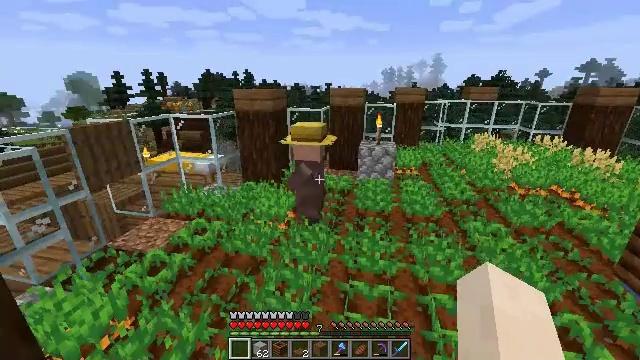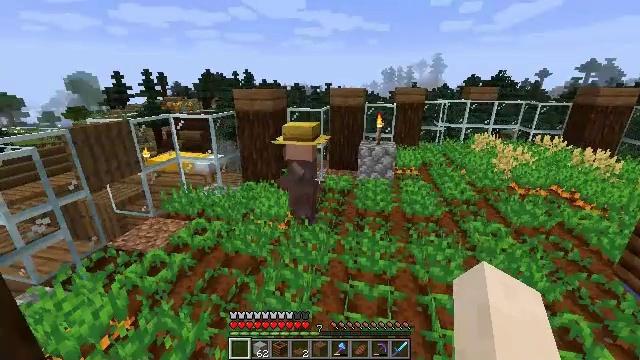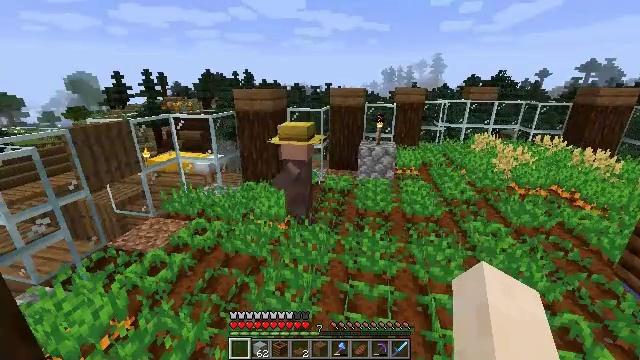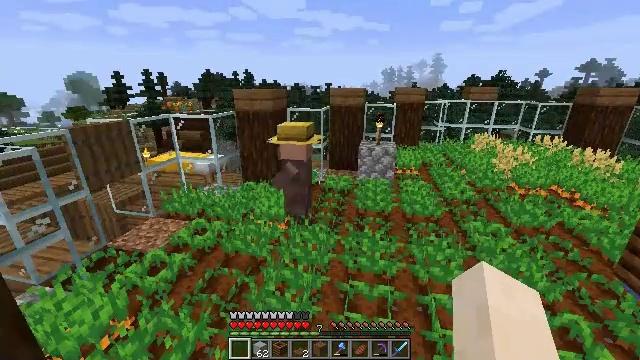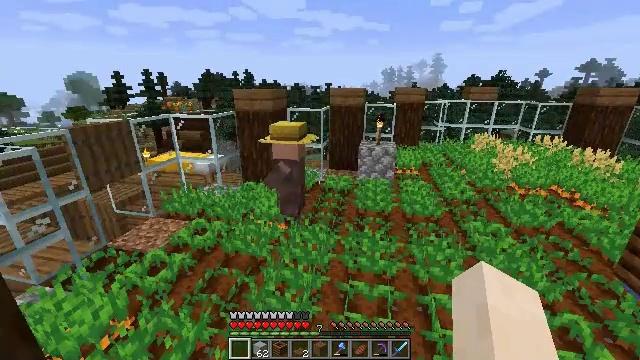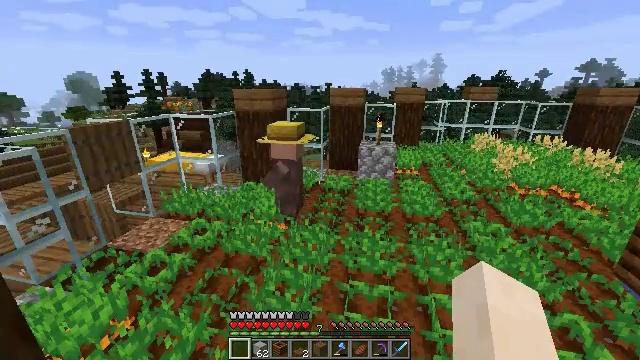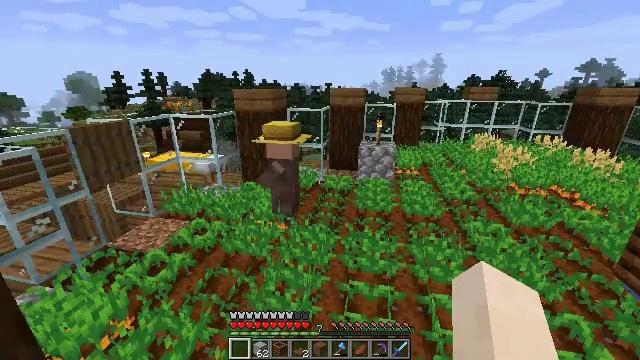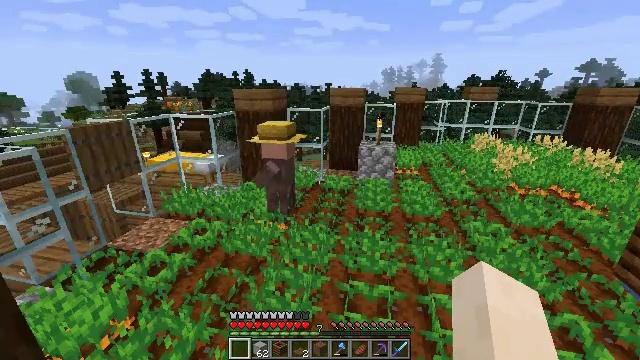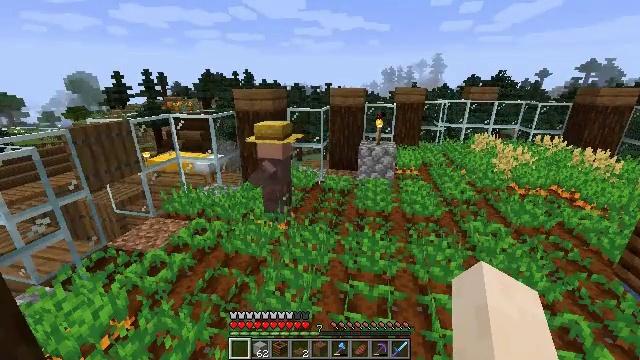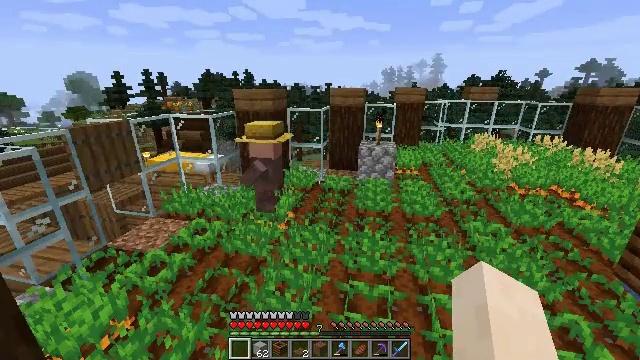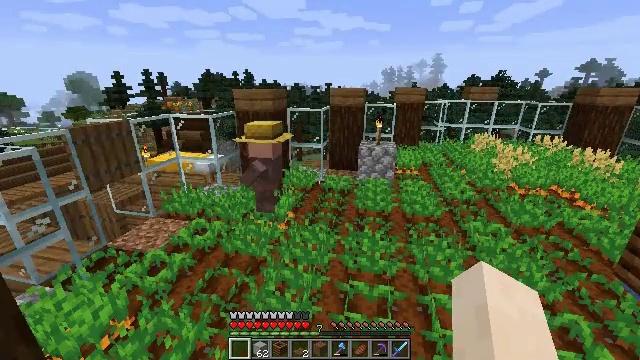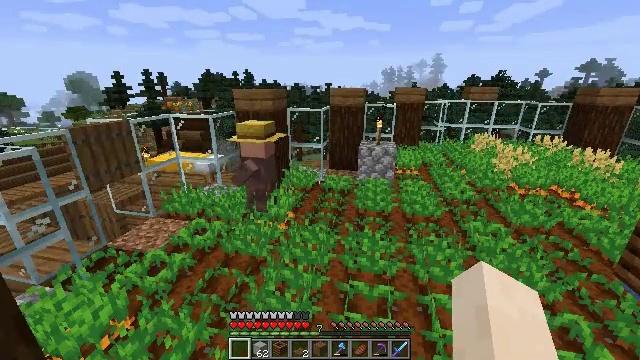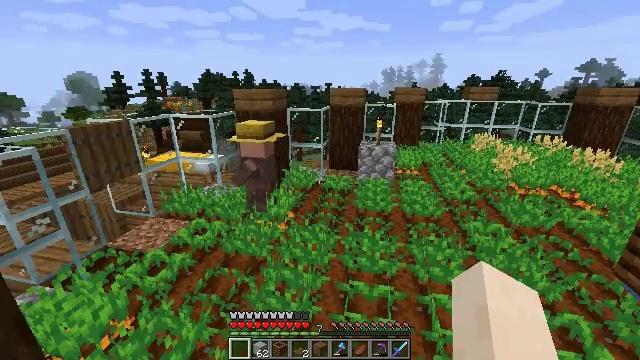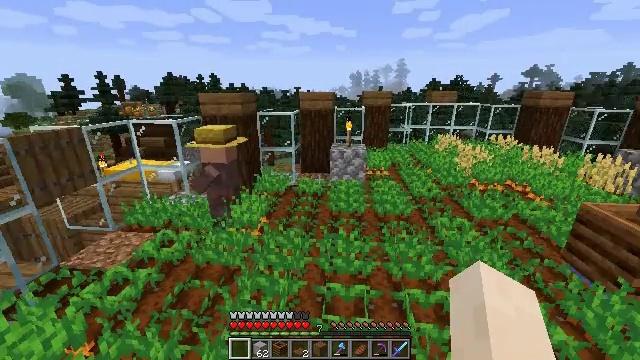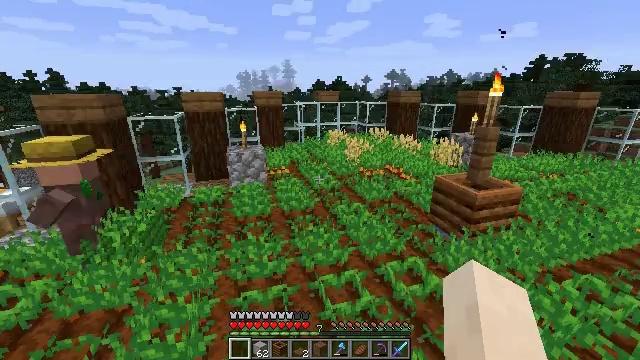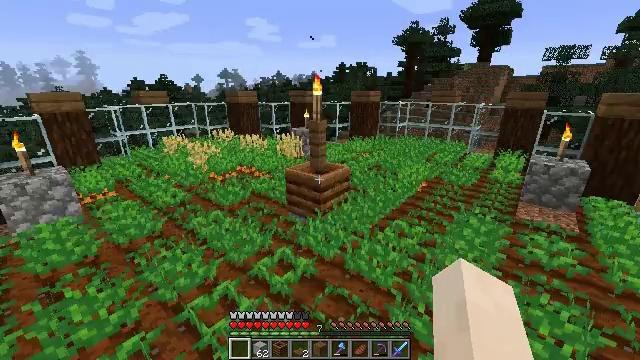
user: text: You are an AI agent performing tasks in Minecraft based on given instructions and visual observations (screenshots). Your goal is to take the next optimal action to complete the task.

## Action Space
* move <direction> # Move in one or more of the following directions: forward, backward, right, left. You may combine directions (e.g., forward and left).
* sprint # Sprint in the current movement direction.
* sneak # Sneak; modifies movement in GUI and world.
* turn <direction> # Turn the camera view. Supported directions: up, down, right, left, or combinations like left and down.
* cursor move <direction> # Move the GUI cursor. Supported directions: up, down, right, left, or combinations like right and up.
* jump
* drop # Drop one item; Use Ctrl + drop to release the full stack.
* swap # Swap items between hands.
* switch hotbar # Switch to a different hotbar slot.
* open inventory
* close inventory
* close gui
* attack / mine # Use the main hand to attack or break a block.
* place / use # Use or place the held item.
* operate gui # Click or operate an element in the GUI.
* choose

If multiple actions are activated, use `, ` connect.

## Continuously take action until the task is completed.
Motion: motion action
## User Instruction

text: Retrieve carrots by attacking the plant.
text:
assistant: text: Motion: no_op
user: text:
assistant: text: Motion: no_op
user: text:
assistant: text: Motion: no_op
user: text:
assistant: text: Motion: no_op
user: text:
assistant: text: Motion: no_op
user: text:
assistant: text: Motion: no_op
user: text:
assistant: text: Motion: no_op
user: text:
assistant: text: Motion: no_op
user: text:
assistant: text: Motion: no_op
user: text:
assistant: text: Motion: no_op
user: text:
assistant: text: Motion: no_op
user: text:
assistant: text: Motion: no_op
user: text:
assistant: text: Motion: turn right
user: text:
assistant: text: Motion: turn right
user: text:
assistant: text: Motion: turn right
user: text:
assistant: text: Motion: turn right
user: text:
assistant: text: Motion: turn right
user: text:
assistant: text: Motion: turn right
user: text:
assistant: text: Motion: no_op
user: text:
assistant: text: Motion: no_op
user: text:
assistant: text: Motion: no_op
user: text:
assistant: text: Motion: no_op
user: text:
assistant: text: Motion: turn right
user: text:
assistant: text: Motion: turn right
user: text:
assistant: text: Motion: turn right
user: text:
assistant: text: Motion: turn right
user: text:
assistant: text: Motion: turn right
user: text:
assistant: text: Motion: turn right
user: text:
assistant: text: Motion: no_op
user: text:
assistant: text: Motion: no_op